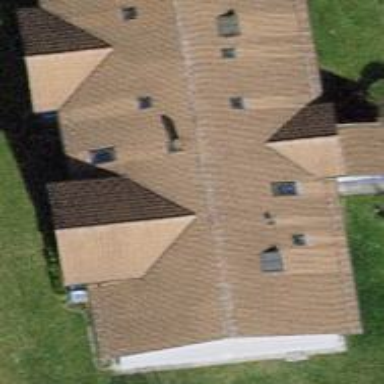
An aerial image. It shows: Building with tile roof.